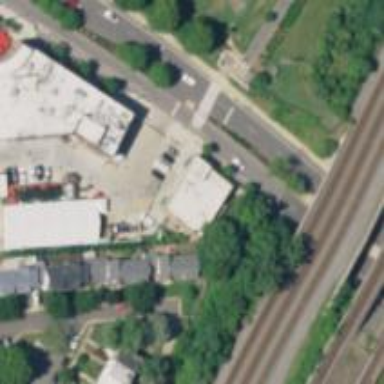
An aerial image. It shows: Convenience shop.